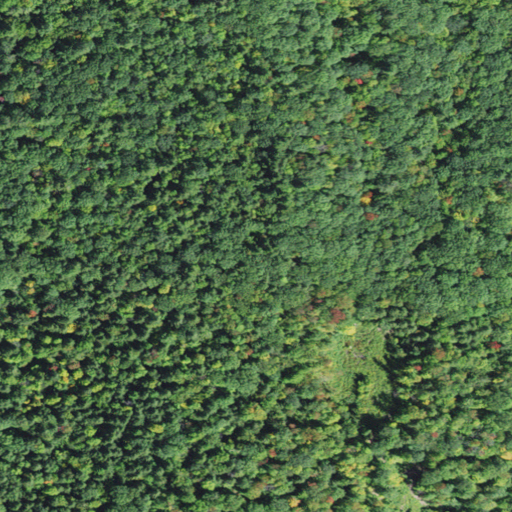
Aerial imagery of mountain in Vermont named Loveland Hill containing mixed forest, deciduous forest, and evergreen forest